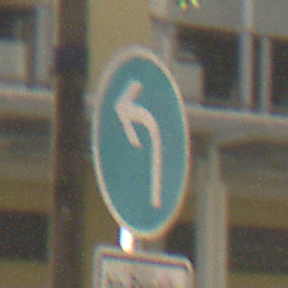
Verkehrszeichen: VorgeschriebeneFahrtrichtungLinks
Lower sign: SonstigeFahrzeugePersonengruppenFrei2
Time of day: MorningAfternoon
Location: Outdoor (Urban)
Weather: PartlyCloudy
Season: NotSpecified
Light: Natural